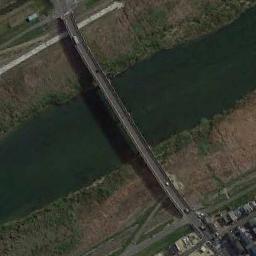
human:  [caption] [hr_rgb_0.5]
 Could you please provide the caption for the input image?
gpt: A bridge built on a dark green river and the flood bed of the river .

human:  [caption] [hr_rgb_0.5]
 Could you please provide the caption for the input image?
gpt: A bridge connects the land on both sides of the turquoise river, With long yellow banks on both sides of the river .

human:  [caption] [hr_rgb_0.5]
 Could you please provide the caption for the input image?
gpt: A bridge is over the river between the bare land .

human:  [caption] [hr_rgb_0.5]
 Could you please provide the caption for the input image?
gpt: Farms are on both sides of the river .

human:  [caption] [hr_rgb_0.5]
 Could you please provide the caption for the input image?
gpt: There are many cars on the bridge .